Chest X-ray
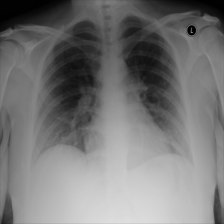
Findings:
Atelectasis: positive
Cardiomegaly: negative
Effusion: negative
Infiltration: negative
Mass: negative
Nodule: negative
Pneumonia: negative
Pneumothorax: negative
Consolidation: negative
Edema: negative
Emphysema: negative
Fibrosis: negative
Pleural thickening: negative
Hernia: negative